Question: I am almost done with my first SpriteKit game. One of the things that bothers me a lot is the quality of the images in my app.
You can see below the difference between a label text and my logo's edges. The logo has clearly blurred at the edge points. I created the images in Photoshop and they are all in PNG. I saved them with or without compression but no change. I would like to have sharp edges to make them look good. What should I do?

I am using Swift as language and I read somewhere that the following way of defining the image makes it look better but didnt make any difference in my app.
'''
let logoTexture = SKTexture(imageNamed: "img/logo.png")
logo = SKSpriteNode(texture: logoTexture, size: logoTexture.size())
'''
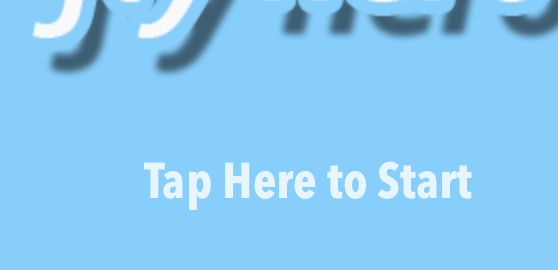
Answer: I can produce the same result if I use 300x150px logo.png. So,what you should do is to use appropriate assets, which is @2x (and @3x if you support iPhone 6+). When you use this naming conventions, iOS will choose right assets for you. This works with @1x and @2x, and for @3x there was a know <URL>. I am not sure if it is fixed yet.
You should make an image of size 600x300px and name it . Note that if you just scale image up in image editor, you will get same result because when scaling a bitmap some artefacts always occur. At the best, if you have vector file of your logo image, you can scale it up without loosing quality. If not, you have to make new logo image in high resolution.
After you make these changes, reset simulator's content and settings, and run application again, and it should work.